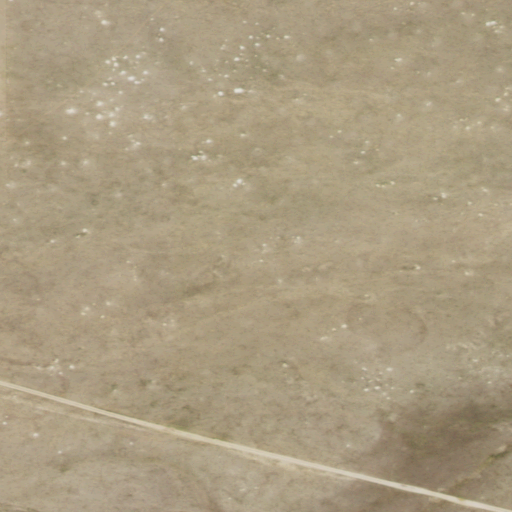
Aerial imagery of plain(s) in Wyoming named Davidson Flats containing grassland and shrub